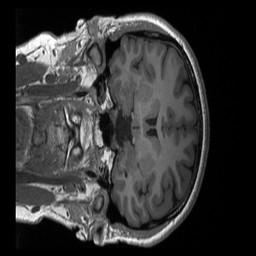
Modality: T1w
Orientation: coronal
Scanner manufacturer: siemens
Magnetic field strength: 3 T
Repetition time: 2.4 s
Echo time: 0.00224 s